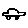
Label: car